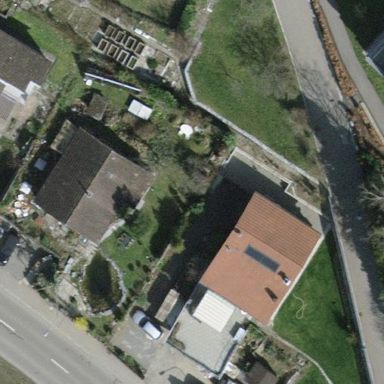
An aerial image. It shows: Detached building.